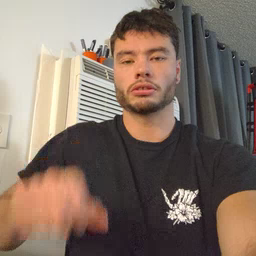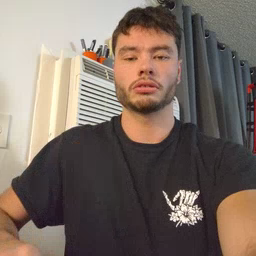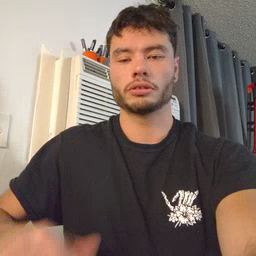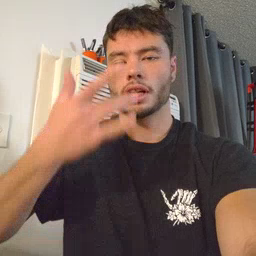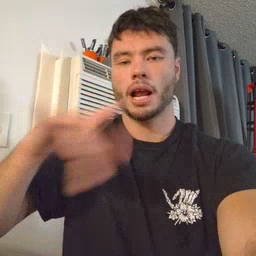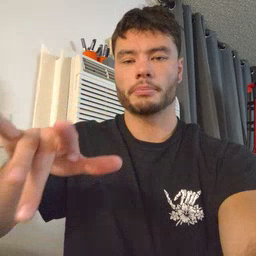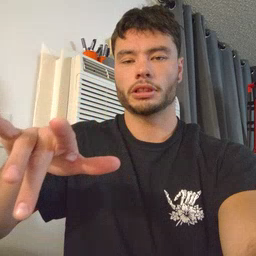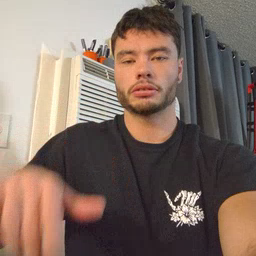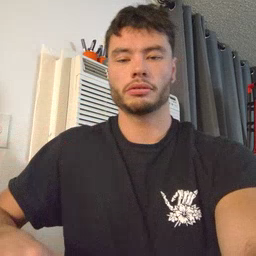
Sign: empty